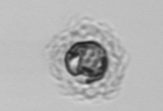
Label: Emiliania_huxleyi